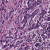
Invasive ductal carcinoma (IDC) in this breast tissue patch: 1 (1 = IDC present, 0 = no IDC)